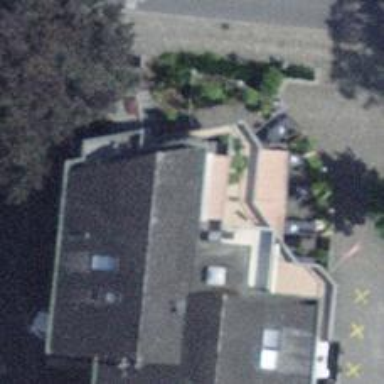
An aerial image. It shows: Restaurant.